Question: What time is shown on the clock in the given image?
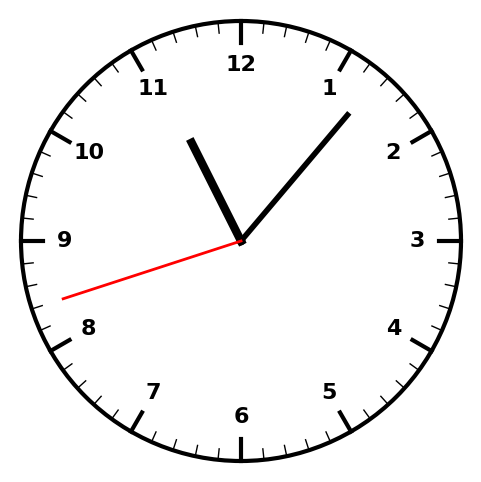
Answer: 11:06:42